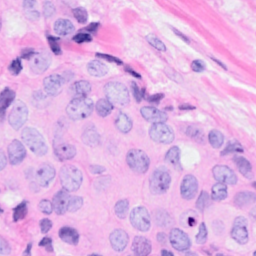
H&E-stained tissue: Breast